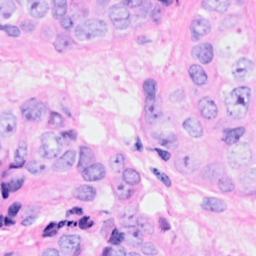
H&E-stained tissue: Breast